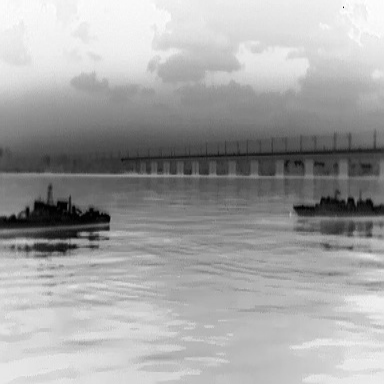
There are two warships in the infrared image.